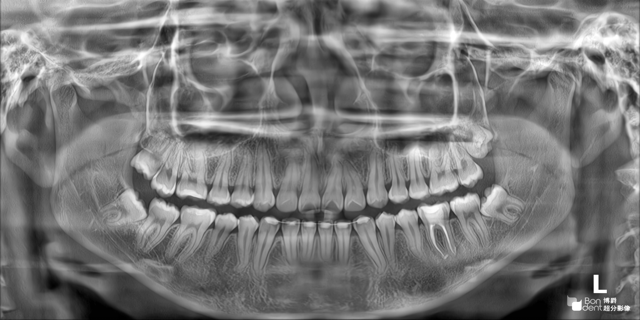
adult